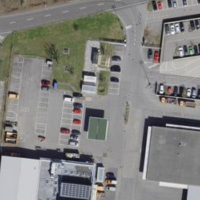
EUNIS habitat code: 54
Species observed at this site:
Ophrys apifera